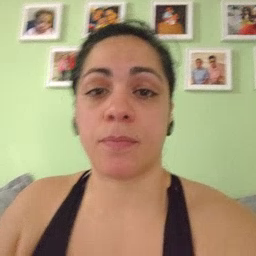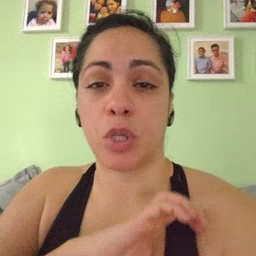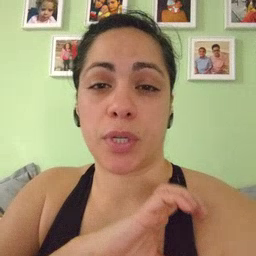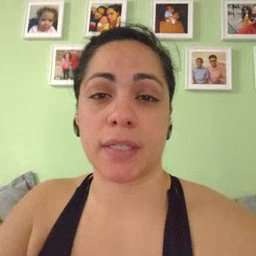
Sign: police